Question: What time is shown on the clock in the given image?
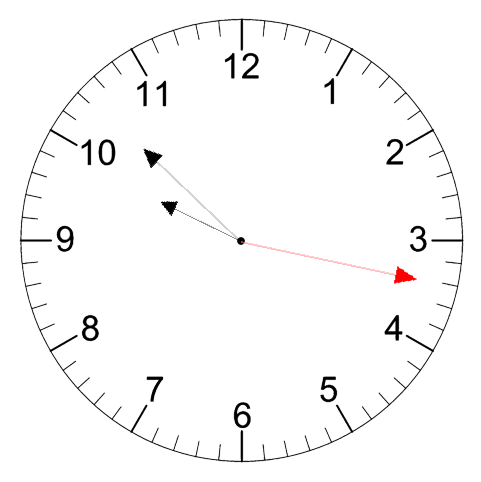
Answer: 09:52:17